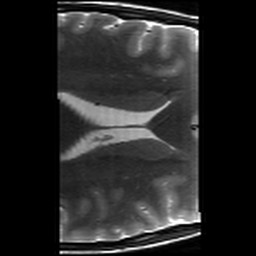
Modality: T2w
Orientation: axial
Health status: healthy
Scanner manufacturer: siemens
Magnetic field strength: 3 T
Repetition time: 8.02 s
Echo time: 0.08 s